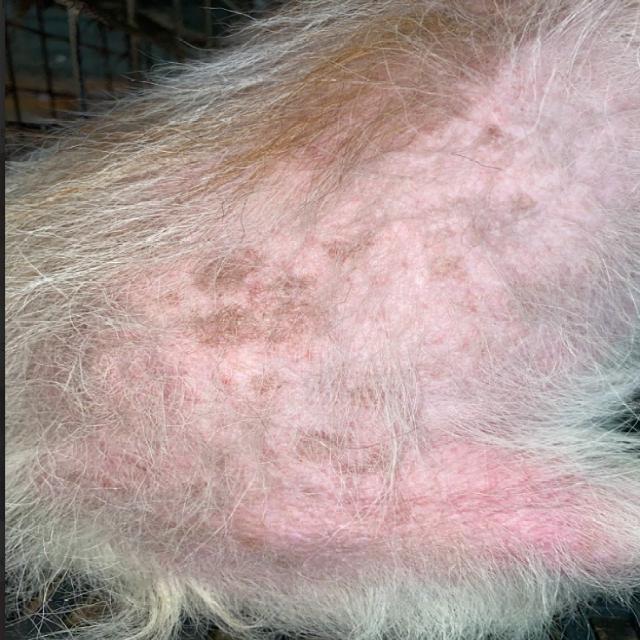
Canine demodicosis (Demodex mange) — caused by Demodex canis mites. Presents with alopecia, follicular papules, pustules, and comedones. Often localized on face and forelimbs.